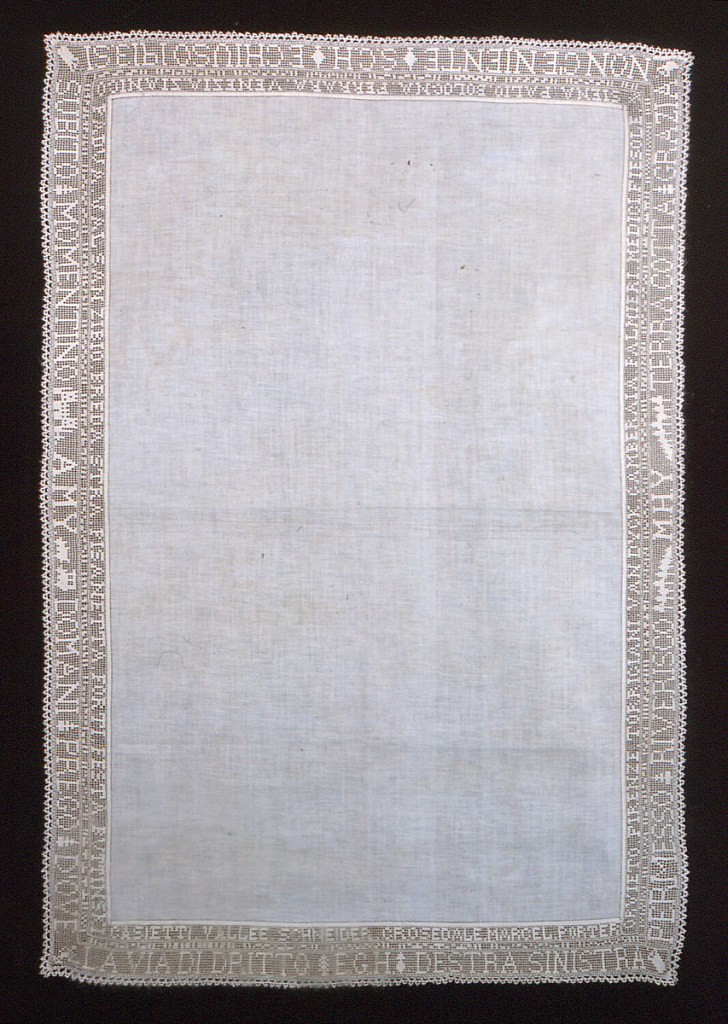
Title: Table cover
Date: ca. 1913
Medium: linen Technique: crochet, bobbin lace
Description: Linen center; lace border with the initials EGH, MHY, SCH, and AMY, and Italian place names worked in crocheted lace; edging of bobbin lace. This lace was crocheted and the tablecloth made by Miss Eleanor Hewitt after an Italian trip made by herself and her sisters with Mrs. A. Murray Young. The initials of the travellers are worked in the lace.